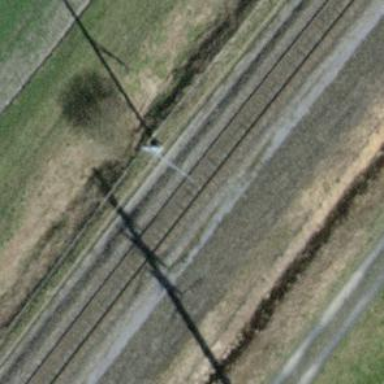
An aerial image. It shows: Railway switch.